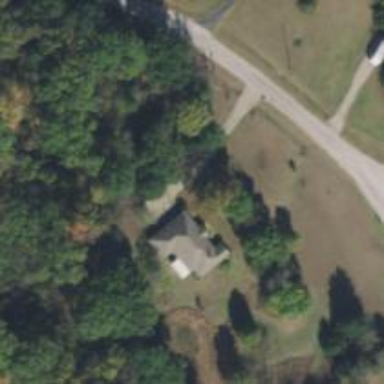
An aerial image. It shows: Driveway.